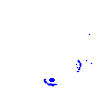
Particle: electron